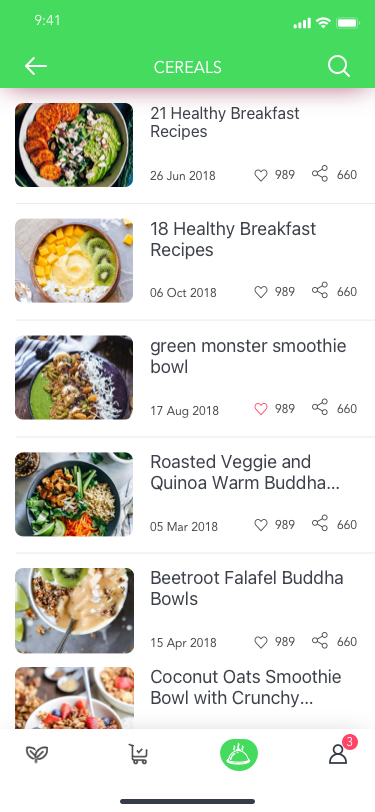
Text in this UI design:
Coconut Oats Smoothie Bowl with Crunchy…
08 Jun 2016
989
660
Beetroot Falafel Buddha Bowls
15 Apr 2018
989
660
21 Healthy Breakfast Recipes
26 Jun 2018
989
660
18 Healthy Breakfast Recipes
06 Oct 2018
989
660
gREEN MONSTER SMOOTHIE BOWL

17 Aug 2018
989
660
Roasted Veggie and Quinoa Warm Buddha…

05 Mar 2018
989
660